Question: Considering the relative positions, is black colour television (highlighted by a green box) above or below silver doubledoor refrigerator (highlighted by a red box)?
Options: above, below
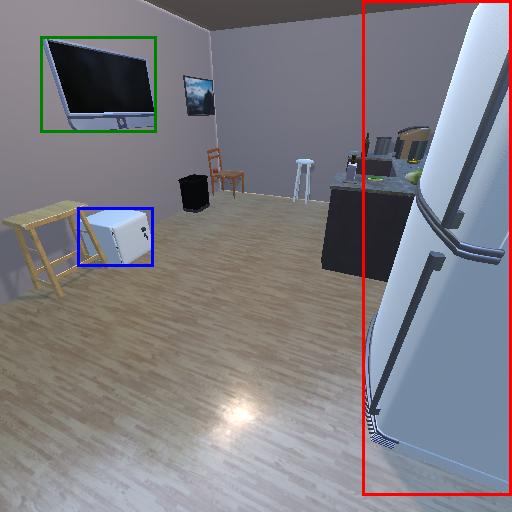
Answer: above